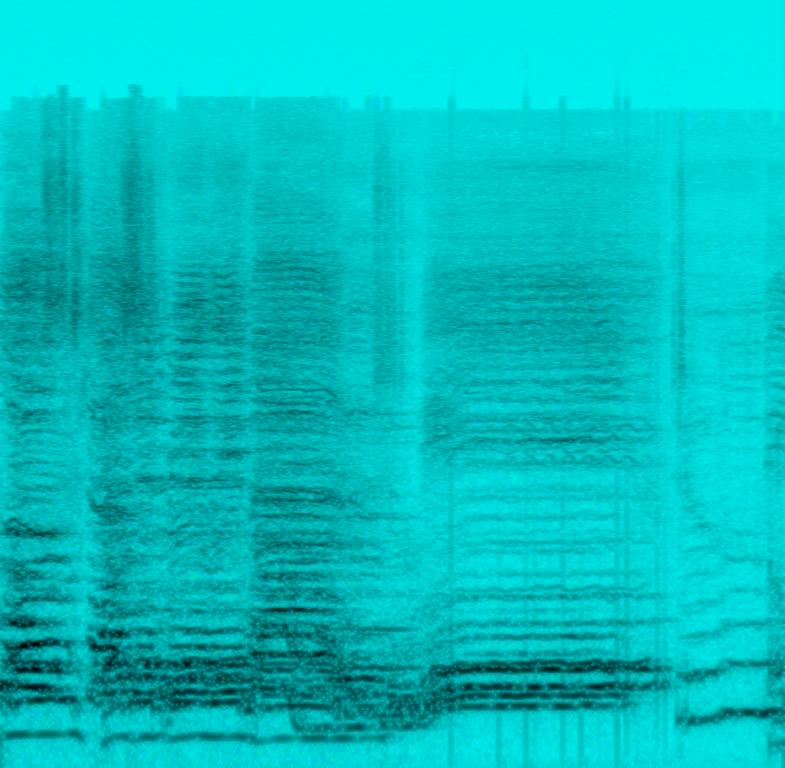
This is a multitrack acapella cover of a rock opera music piece. The same vocalist is singing different harmonies in separate tracks to create the aura of a magical experience. Usage of multiple tracks creates a vibrant atmosphere.